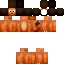
A female skeleton skin with dark skin, wearing brown bald dressed in a black hoodie and black pants, featuring a closed mouth.